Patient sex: M
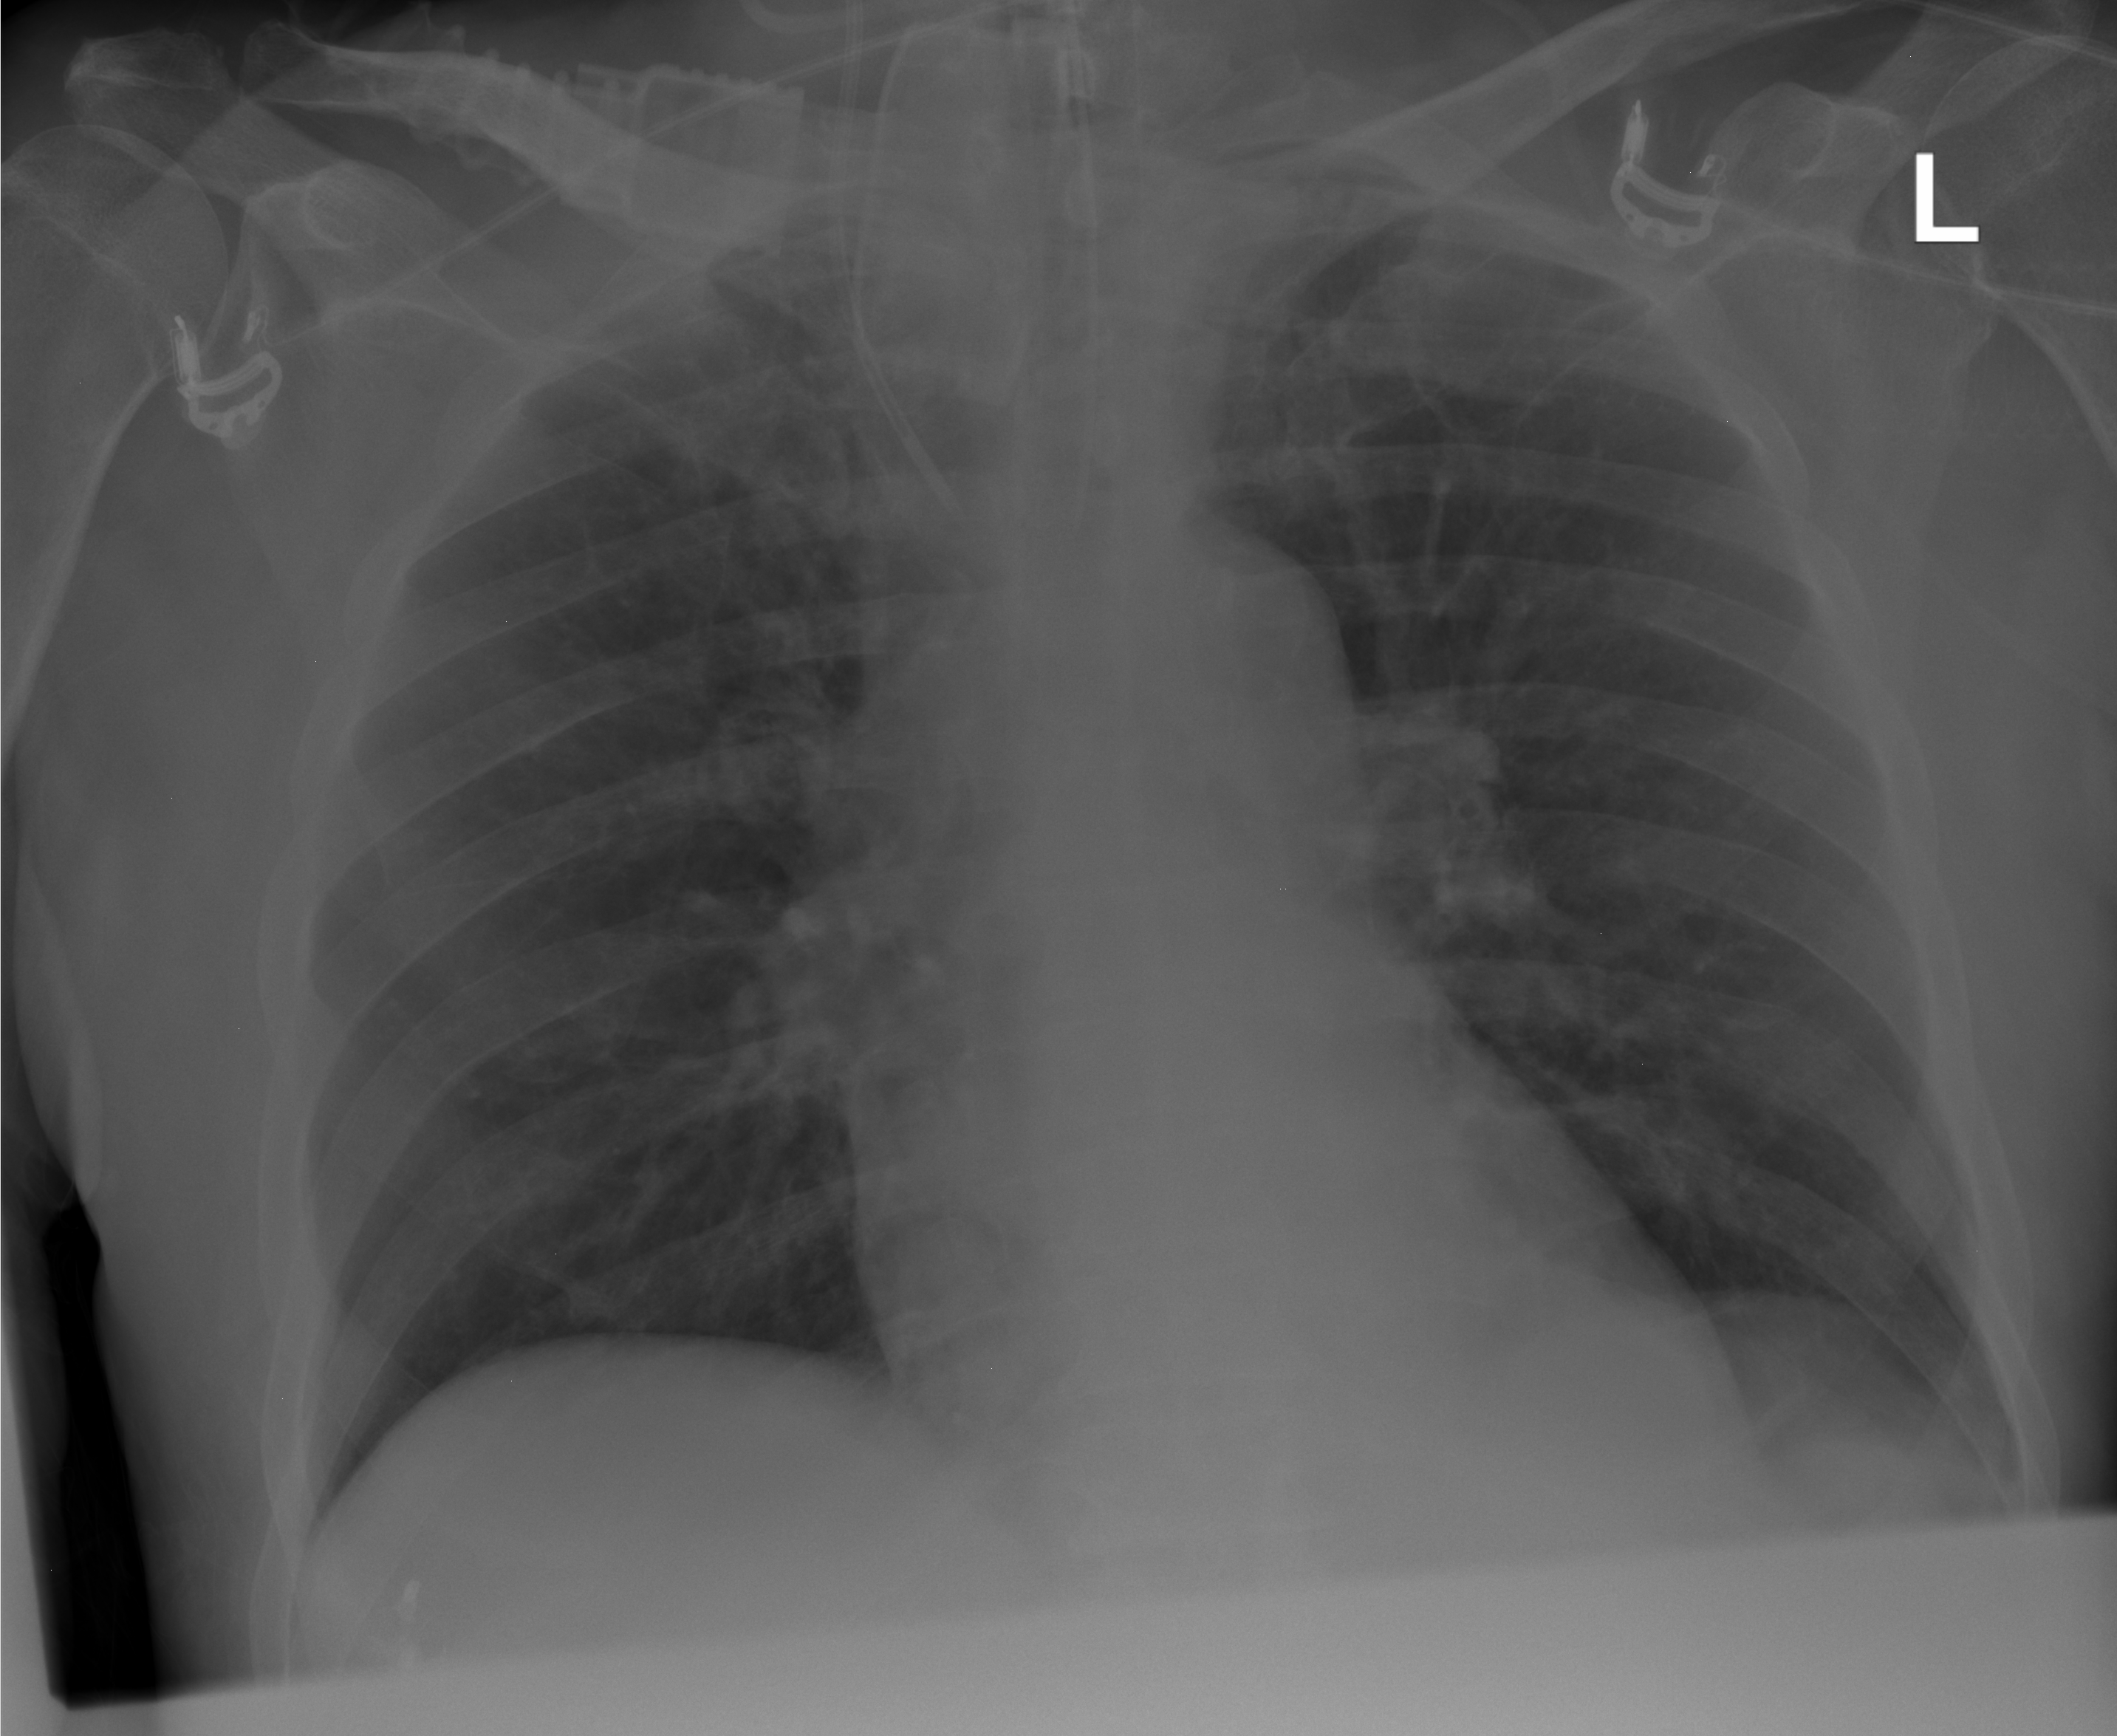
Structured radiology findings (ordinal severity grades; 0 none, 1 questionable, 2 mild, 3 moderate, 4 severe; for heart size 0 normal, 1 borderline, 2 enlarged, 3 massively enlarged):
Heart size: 0
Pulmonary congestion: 2
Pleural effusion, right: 0
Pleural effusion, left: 0
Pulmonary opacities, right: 0
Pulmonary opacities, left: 0
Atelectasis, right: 0
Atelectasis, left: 0